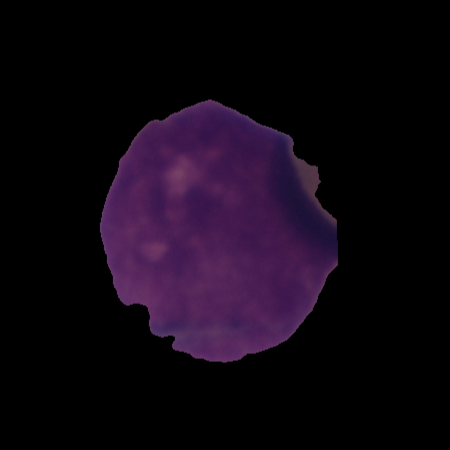
Label: cancer